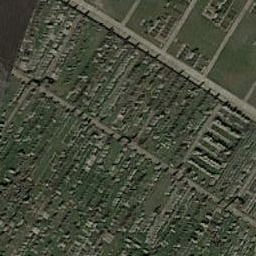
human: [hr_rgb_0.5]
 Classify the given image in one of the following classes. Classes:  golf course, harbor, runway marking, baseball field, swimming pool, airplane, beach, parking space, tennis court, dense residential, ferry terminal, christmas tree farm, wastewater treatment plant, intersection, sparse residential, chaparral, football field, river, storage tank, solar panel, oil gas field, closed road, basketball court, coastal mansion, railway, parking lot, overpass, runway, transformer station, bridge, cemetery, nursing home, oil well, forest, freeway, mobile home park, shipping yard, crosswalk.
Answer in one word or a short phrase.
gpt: cemetery